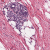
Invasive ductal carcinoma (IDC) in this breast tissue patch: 0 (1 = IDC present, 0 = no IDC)